【题型】解答题　【知识点】平面几何　【难度】easy
在$\triangle ABC$中，角$A,B,C$所对边分别为$a,b,c$，且满足$\cos^2\dfrac{A}{2}=\dfrac{b+c}{2c}$.
\noindent (1)求角$C$的大小；
\noindent (2)若点$D$在边$AB$上，且满足$AB=3AD$，求$\dfrac{\tan A}{\tan\angle ACD}$的值.
【解答】
\noindent 【答案】(1)$C=\dfrac{\pi}{2}$\\
\noindent (2)$\dfrac{\tan A}{\tan\angle ACD}=2$\\
\noindent 【难度】0.65\\
\noindent 【知识点】几何图形中的计算、正弦定理边角互化的应用、三角恒等变换的化简问题\\
\noindent 【分析】（1）由半角公式、正弦定理、三角和的正弦公式对已知条件进行化简，得到$\sin A\cos C=0$，进而得到$\cos C=0$，求出角C的值.\\
\noindent （2）过$D$作$DE\perp AC$于$E$，则$\tan\angle ACD=\dfrac{DE}{CE}=\dfrac{\dfrac{1}{3}BC}{\dfrac{2}{3}AC}=\dfrac{1}{2}\dfrac{BC}{AC}$，又$\tan A=\dfrac{BC}{AC}$，所以$\dfrac{\tan A}{\tan\angle ACD}=2$\\
\noindent 【详解】（1）因为$\cos^2\dfrac{A}{2}=\dfrac{1+\cos A}{2}$，$\dfrac{b+c}{2c}=\dfrac{\sin B+\sin C}{2\sin C}$所以$\dfrac{1+\cos A}{2}=\dfrac{\sin B+\sin C}{2\sin C}$，\\
\noindent 即$\sin C+\sin C\cos A=\sin B+\sin C$，化简得$\sin C\cos A=\sin B$，\\
\noindent 又$\sin B=\sin(\pi-(A+C))=\sin(A+C)=\sin A\cos C+\cos A\sin C=\sin C\cos A$，\\
\noindent 所以$\sin A\cos C=0$，又$\sin A>0$，$0<C<\pi$，故$\cos C=0$，$C=\dfrac{\pi}{2}$\\
\noindent （2）如图：过$D$作$DE\perp AC$于$E$，则$DE\parallel BC$，$DE=\dfrac{1}{3}BC$,$CE=\dfrac{2}{3}AC$，\\
\noindent $\tan\angle ACD=\dfrac{DE}{CE}=\dfrac{\dfrac{1}{3}BC}{\dfrac{2}{3}AC}=\dfrac{1}{2}\dfrac{BC}{AC}$，又$\tan A=\dfrac{BC}{AC}$，所以$\dfrac{\tan A}{\tan\angle ACD}=2$.

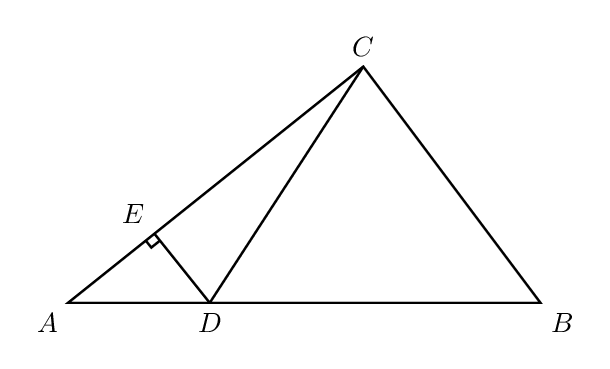